Field crop: maize
Growth stage: 1
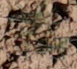
Species: lolium